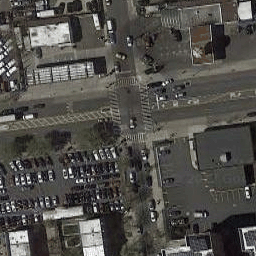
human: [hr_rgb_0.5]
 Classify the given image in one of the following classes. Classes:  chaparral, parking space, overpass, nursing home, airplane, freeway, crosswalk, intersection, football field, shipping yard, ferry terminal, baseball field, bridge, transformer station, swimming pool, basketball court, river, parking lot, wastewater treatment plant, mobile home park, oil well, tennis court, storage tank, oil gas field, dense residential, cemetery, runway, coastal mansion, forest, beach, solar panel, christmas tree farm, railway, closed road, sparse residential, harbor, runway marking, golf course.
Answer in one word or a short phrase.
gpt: intersection